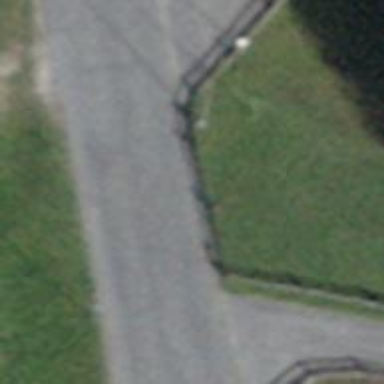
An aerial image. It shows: Lift gate barrier.